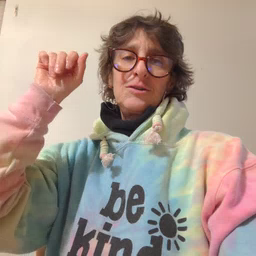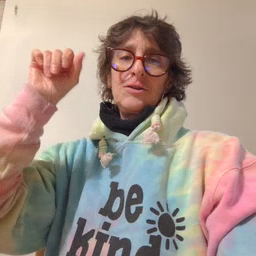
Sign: drink